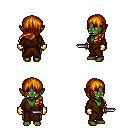
a pixel art fantasy rpg character, female body template, orc, green skin, brown robe, teal pants, dark blonde left-swept hairstyle, gold gloves, dagger, four views (front, back, left, right), 2x2 character sprite sheet, small pixel art, hard edges, no anti-aliasing